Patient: sex M, age 37
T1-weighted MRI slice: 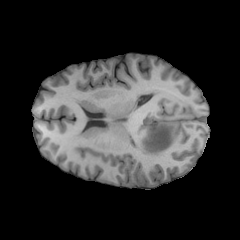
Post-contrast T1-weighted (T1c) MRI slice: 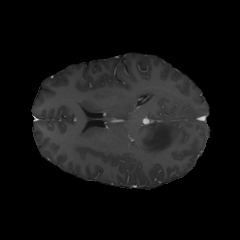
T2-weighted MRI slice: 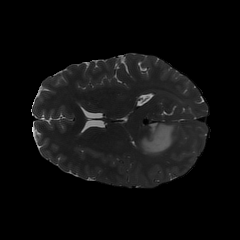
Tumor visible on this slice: yes
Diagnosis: Astrocytoma, IDH-mutant
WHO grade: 2